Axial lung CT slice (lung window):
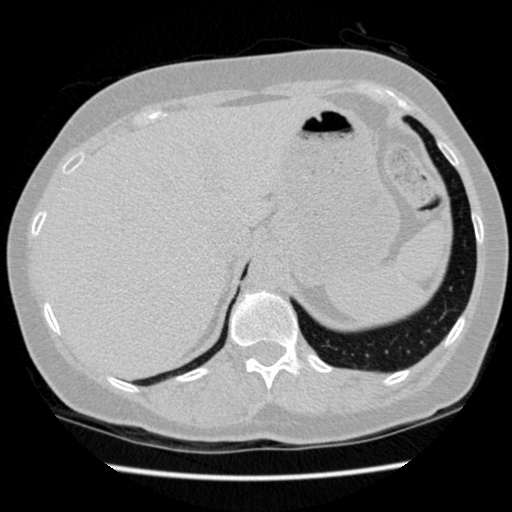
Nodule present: no